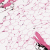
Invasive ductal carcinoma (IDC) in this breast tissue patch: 0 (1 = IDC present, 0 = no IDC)